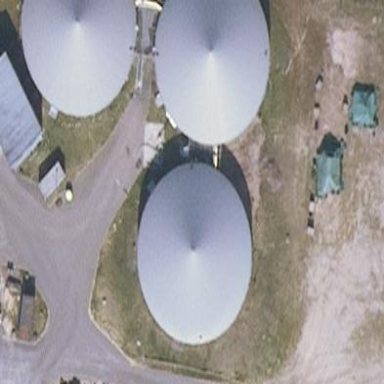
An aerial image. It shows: Storage tank created as man-made structure.